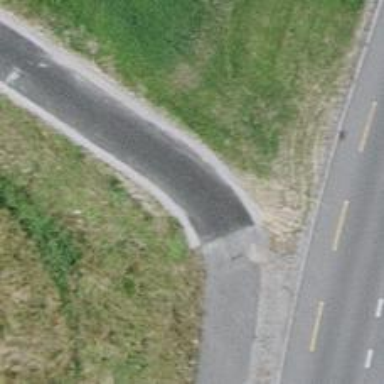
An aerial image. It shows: Bollard.